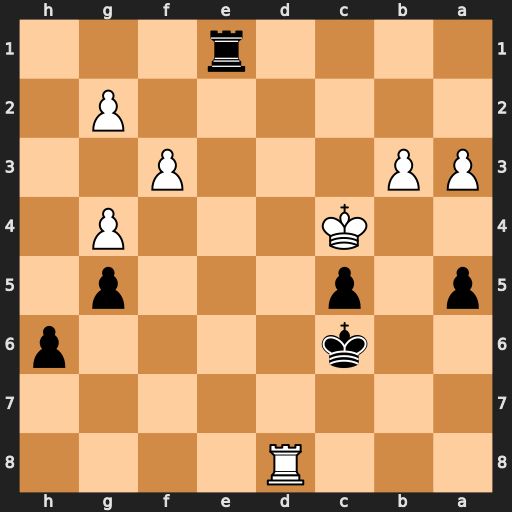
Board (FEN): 3R4/8/2k4p/p1p3p1/2K3P1/PP3P2/6P1/4r3
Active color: b
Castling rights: -
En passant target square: -
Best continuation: Rc1+ Kd3 Rd1+ Ke2 Rxd8